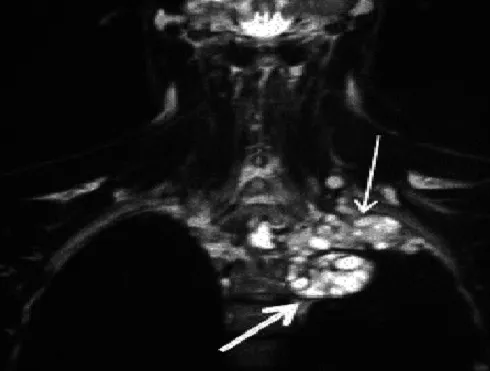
Coronal T2 weighted MRI showing hydatid cysts of the pulmonary apex (thin arrow) delineated at the inferior border by an hypointense rim (thick arrow).
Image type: radiology (mri)